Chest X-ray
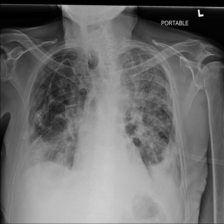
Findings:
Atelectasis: negative
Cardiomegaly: negative
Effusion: positive
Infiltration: positive
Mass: positive
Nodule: negative
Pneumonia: negative
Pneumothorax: negative
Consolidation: negative
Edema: negative
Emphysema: negative
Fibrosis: negative
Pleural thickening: negative
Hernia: negative